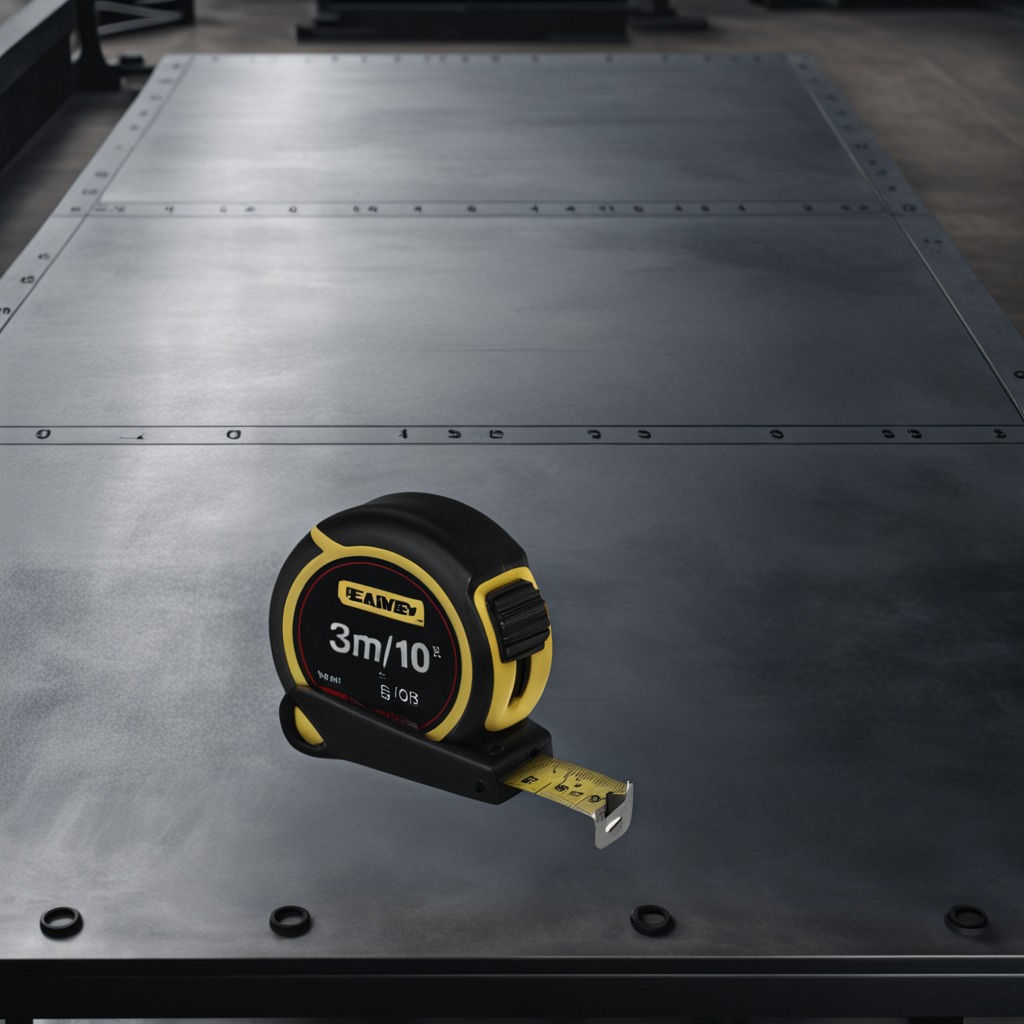
A measuring tape is lying on the cold steel table in a mining workshop.